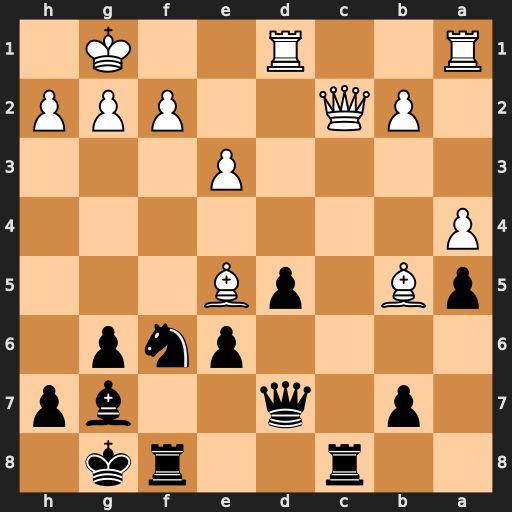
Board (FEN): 2r2rk1/1p1q2bp/4pnp1/pB1pB3/P7/4P3/1PQ2PPP/R2R2K1
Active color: b
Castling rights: -
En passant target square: -
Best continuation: Rxc2 Bxd7 Nxd7